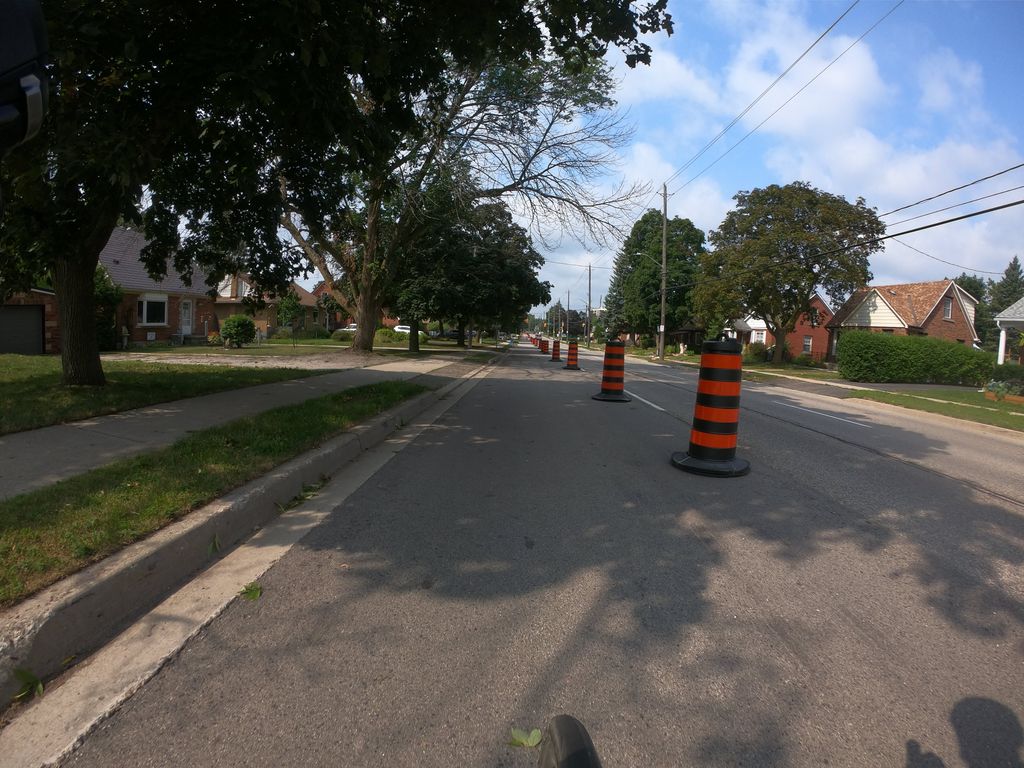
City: kitchener-waterloo